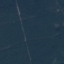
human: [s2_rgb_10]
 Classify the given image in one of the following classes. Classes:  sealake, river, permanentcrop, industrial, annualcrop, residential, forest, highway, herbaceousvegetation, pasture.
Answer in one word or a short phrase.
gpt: Forest